Interaction volume radius: 5 \u00c5
Interaction volume height: 25 \u00c5
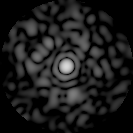
Disorder parameter: 0.8765